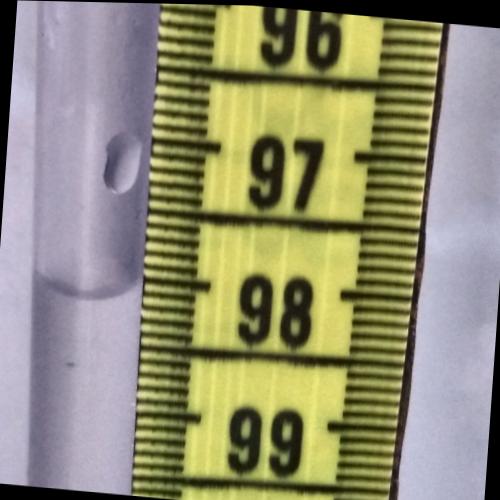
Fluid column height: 98.1 cm